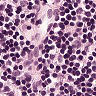
Metastatic tissue present: no